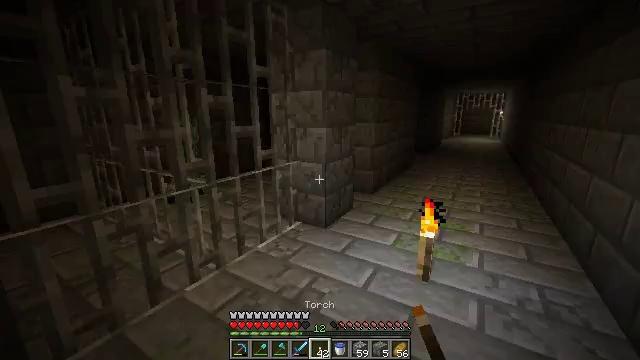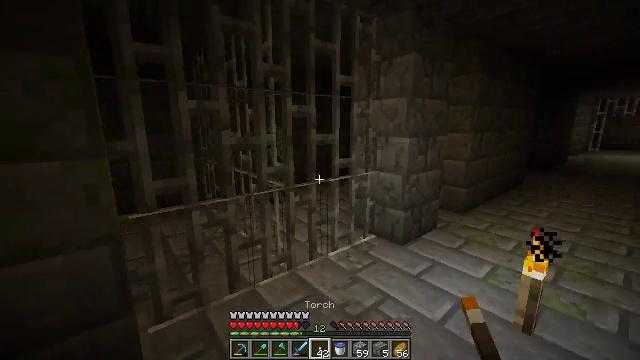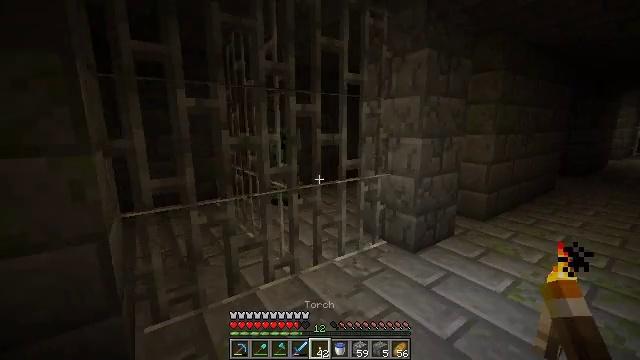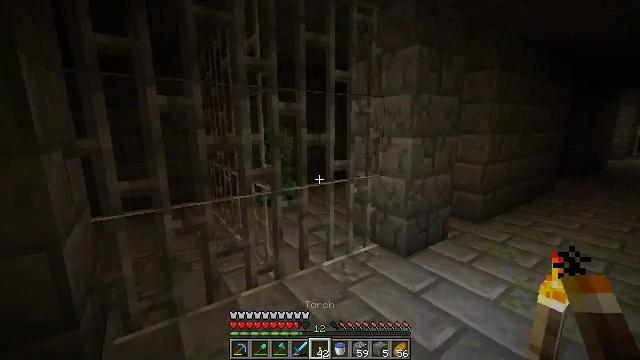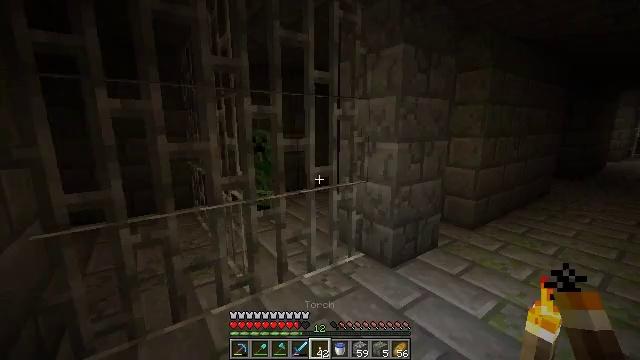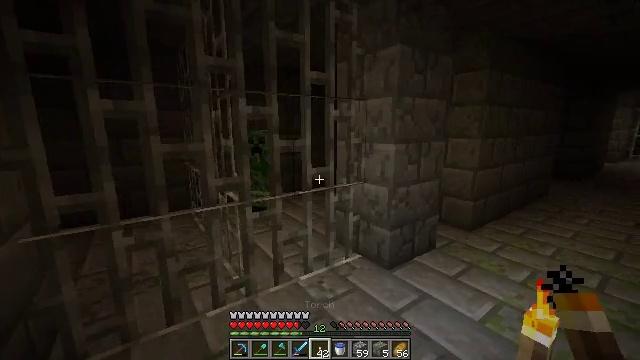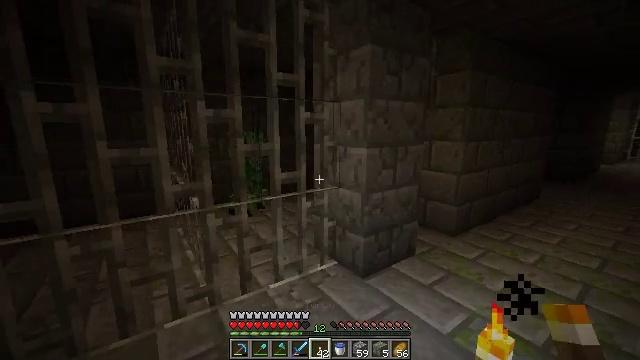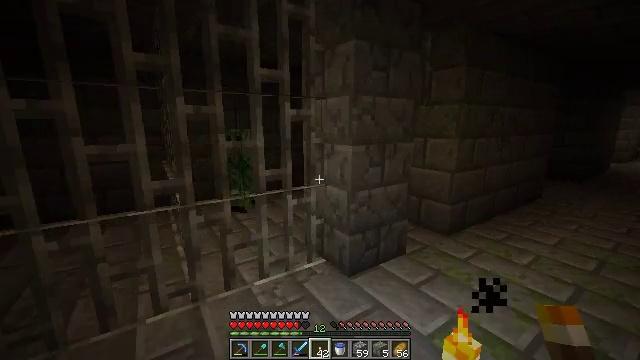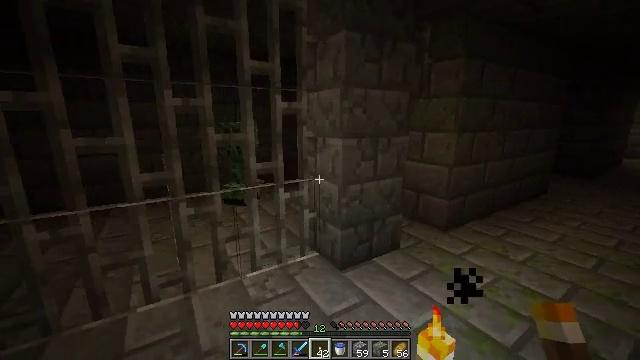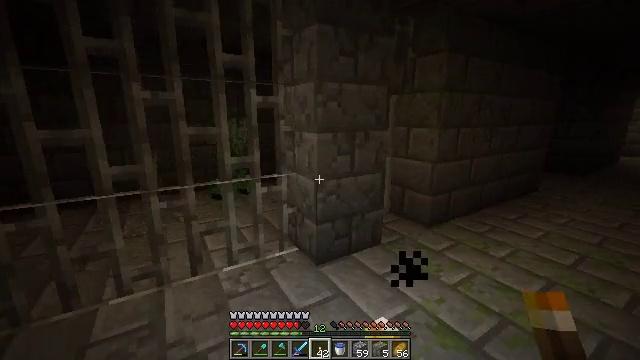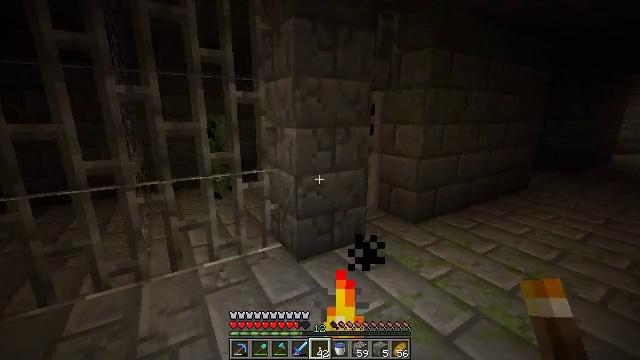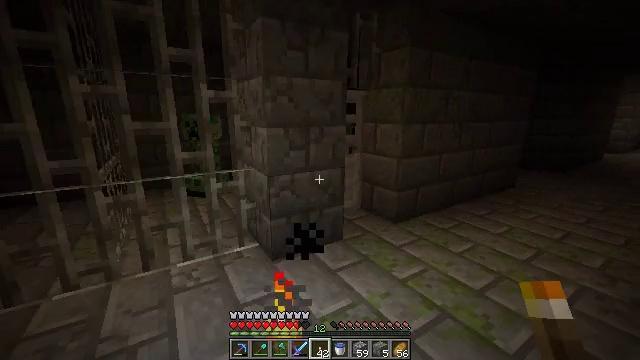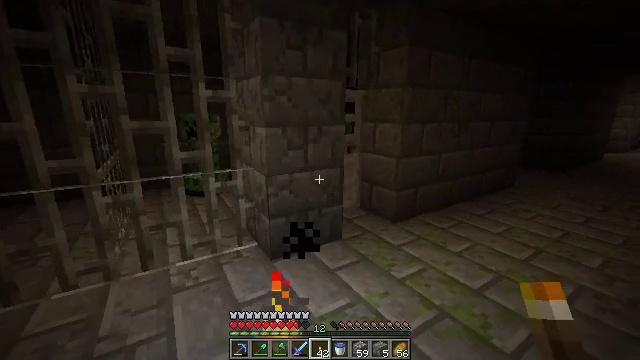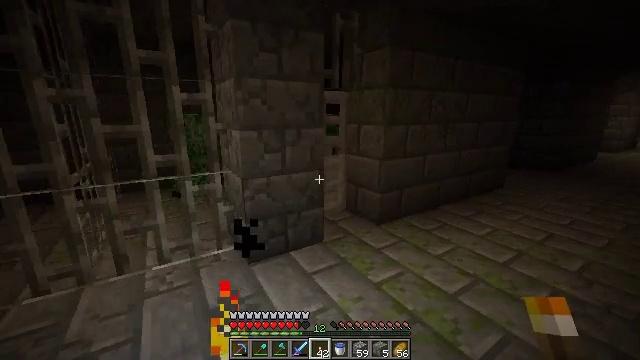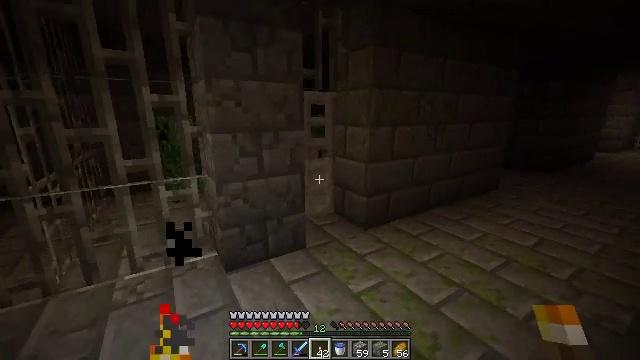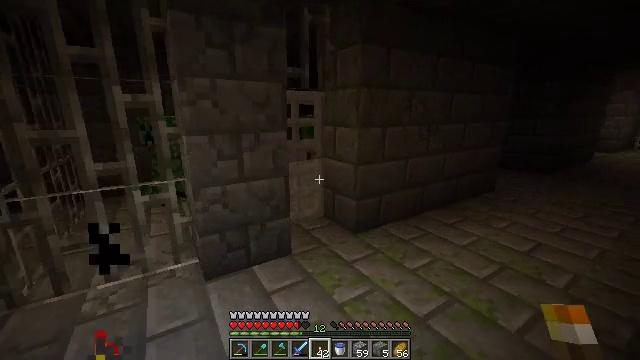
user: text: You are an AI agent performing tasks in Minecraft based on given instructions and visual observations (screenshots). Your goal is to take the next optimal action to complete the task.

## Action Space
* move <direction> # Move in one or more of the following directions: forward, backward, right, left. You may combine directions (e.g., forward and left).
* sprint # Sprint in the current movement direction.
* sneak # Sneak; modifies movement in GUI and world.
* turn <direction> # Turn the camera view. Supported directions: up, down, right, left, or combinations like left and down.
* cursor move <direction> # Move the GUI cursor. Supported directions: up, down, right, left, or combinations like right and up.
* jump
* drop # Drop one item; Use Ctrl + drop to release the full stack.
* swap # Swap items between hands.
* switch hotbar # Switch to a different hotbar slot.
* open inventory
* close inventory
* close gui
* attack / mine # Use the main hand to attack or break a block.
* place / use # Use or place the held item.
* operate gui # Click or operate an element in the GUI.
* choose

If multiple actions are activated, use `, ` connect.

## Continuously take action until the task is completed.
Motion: motion action
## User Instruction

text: Attack the iron door to collect it.
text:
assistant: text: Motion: move forward and move right, turn left and up
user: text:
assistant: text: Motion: move forward and move right, turn left
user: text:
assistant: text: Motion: move forward and move right
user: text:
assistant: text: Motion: move forward and move right
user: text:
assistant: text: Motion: move right
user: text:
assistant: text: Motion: move right
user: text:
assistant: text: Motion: move right, turn left
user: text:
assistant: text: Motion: move right, turn left and down
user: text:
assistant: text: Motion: move right
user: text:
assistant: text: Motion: move right
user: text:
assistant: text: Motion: move right
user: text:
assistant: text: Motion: move right
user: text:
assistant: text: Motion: move forward and move right
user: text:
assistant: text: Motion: move forward and move right
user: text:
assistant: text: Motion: move forward and move right
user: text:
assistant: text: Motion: move forward
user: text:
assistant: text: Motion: move forward, turn left
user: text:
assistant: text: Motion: move forward, turn left
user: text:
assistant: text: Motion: move forward, turn left
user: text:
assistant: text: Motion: move forward, turn left
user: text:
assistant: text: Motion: move forward and move right, turn left
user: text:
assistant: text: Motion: move forward and move right, turn left
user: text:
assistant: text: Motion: move forward and move right, turn left
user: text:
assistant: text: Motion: move forward and move right, turn left
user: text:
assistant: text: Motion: move forward and move right, turn left
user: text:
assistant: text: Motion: move right
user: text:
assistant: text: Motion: move right
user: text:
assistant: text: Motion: move right
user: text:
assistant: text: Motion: move right
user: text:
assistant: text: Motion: no_op